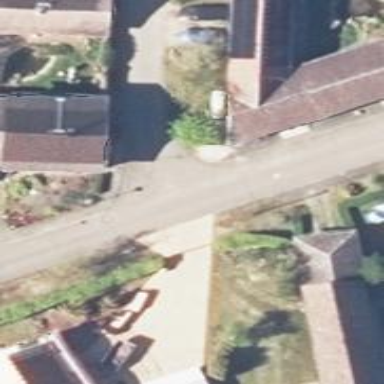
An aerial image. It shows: Residential road with asphalt surface.